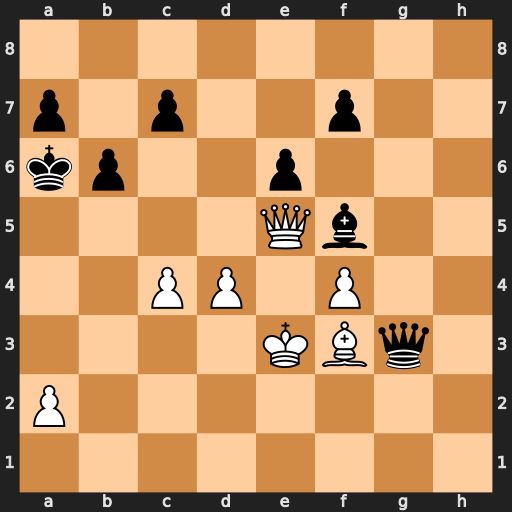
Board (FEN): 8/p1p2p2/kp2p3/4Qb2/2PP1P2/4KBq1/P7/8
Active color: w
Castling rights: -
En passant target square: -
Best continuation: Qb5#